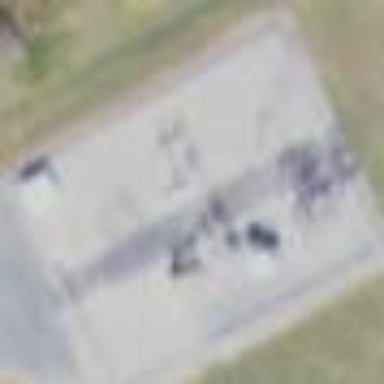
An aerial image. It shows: Power substation.